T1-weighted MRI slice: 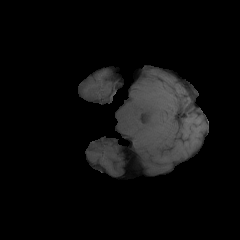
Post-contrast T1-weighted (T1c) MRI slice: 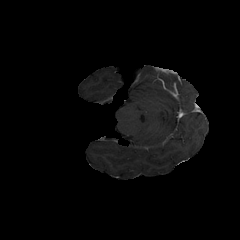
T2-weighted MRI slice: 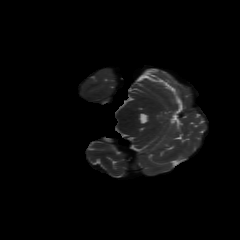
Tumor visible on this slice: no